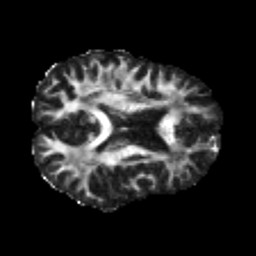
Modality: FA
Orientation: axial
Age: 27
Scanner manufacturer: philips
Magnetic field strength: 3 T
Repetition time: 8.538 s
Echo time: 0.1273 s